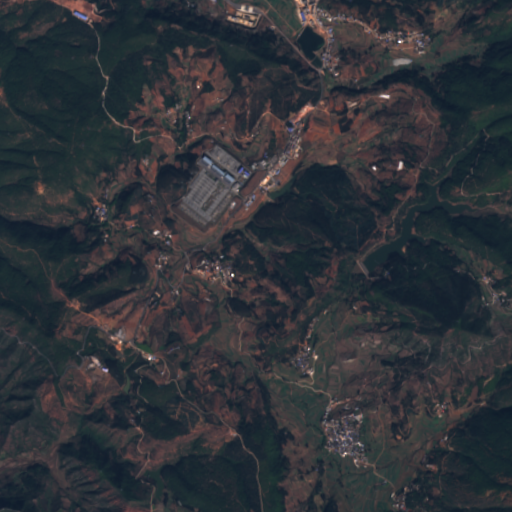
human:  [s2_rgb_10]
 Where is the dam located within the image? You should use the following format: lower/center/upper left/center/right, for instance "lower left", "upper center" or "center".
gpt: The dam is located in the center right of the image.
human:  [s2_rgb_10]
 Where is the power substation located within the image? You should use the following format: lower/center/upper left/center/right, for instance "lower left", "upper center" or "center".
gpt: The power substation is located in the upper center of the image.
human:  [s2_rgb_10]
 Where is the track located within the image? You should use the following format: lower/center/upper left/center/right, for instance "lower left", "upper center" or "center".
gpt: There is no track in the image.